Question:
I want to add space in the HTML document like the ones inside the orange rectangle. I don't know the technical term for what it's professionally called. Apologies.
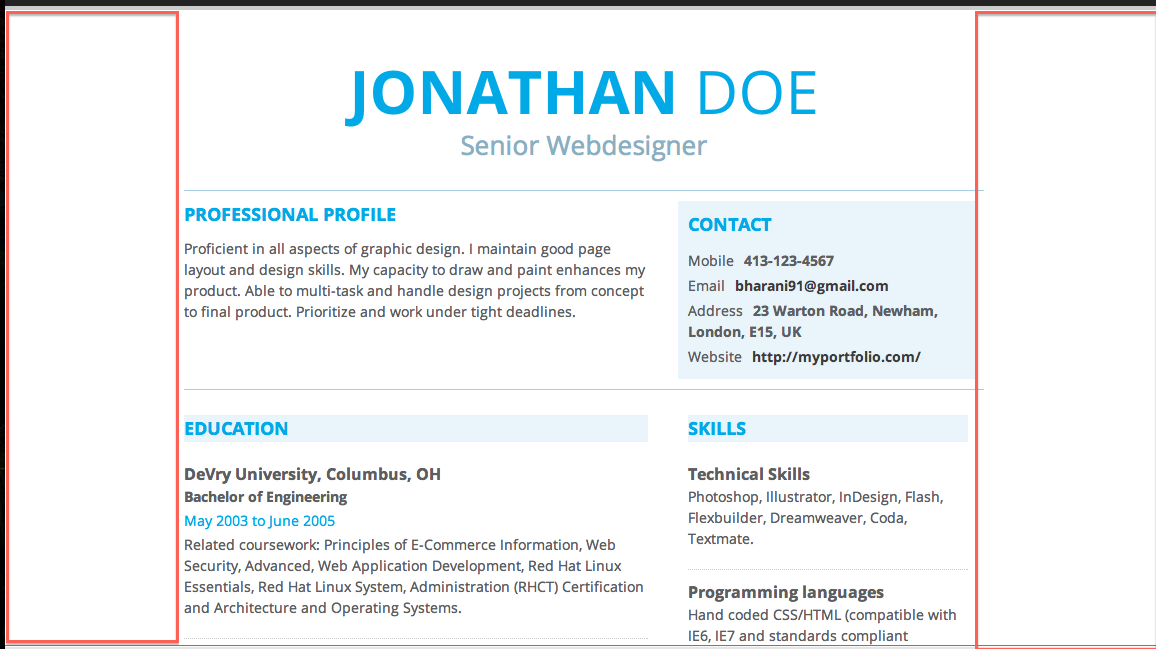
Answer: If you are looking to center your web page and you are using a fixed width on your main container this can easily be achieved.
CSS
'''
.container {
margin:0 auto; /* this will center the page */
width:960px; /* use your width here */
}
'''
HTML
'''
<body>
<div class="container">
<!-- all your great content here -->
</div>
</body>
'''
If you need help applying this to your html/css please post your html and I would be glad to help you.